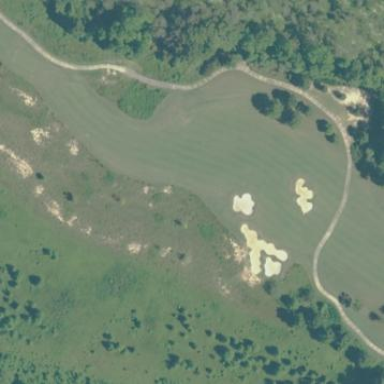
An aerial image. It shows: Rough area on grassy golf course.